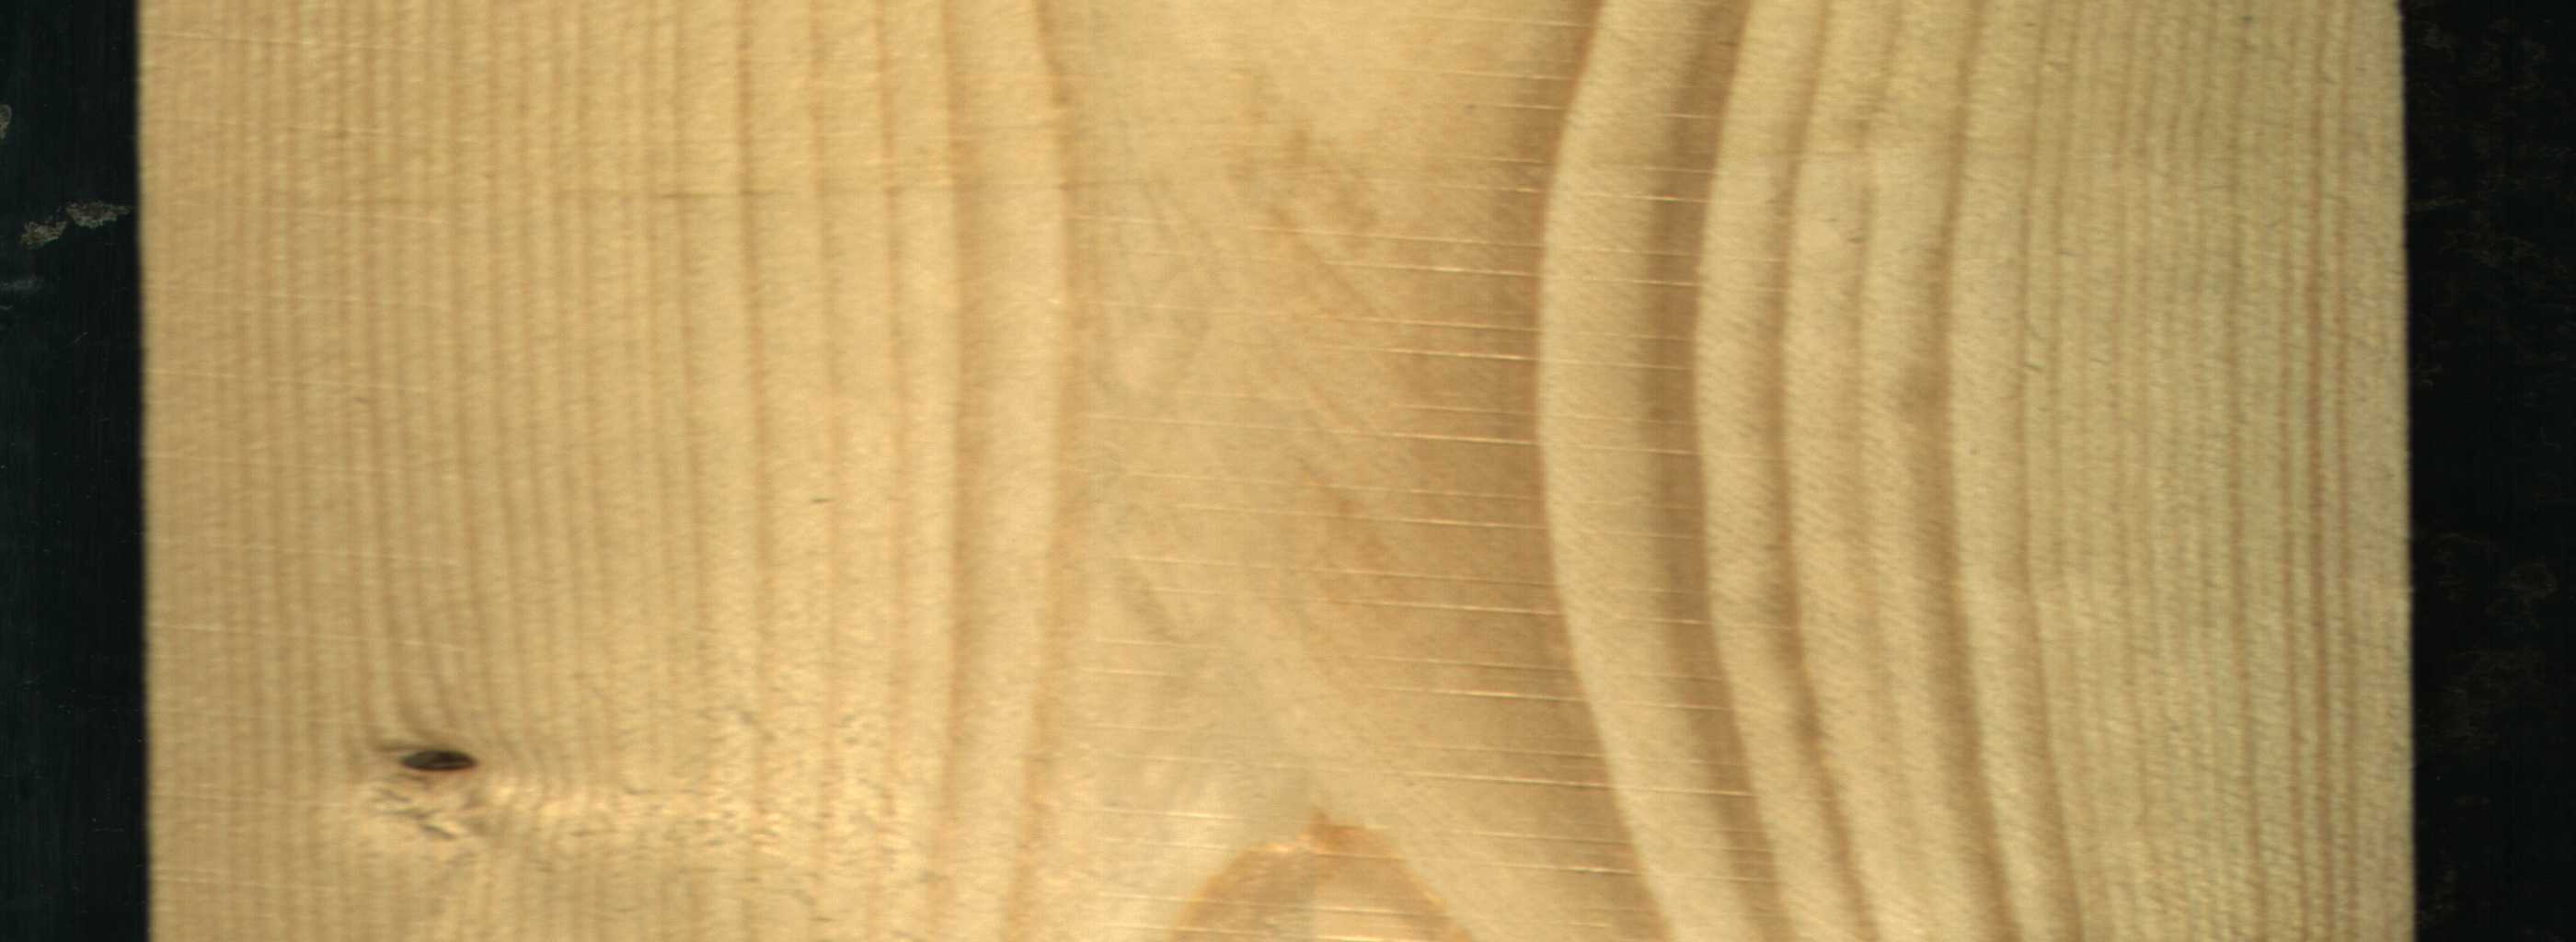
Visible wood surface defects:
Dead_Knot